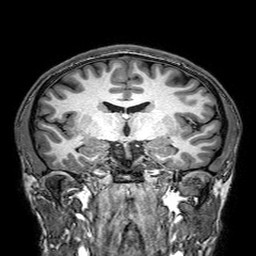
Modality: T1w
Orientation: sagittal
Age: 21
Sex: male
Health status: healthy
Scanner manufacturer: philips
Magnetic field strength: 3 T